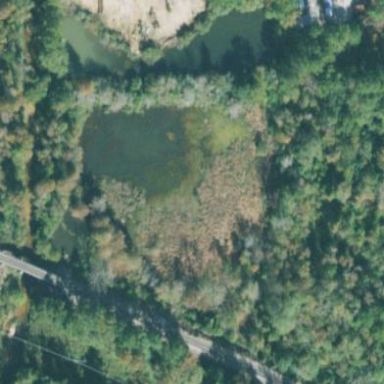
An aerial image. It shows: Serene pond surrounded by nature.